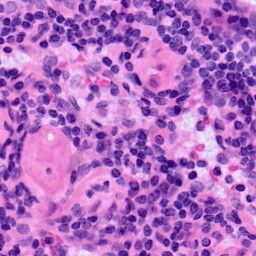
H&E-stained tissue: LymphNode